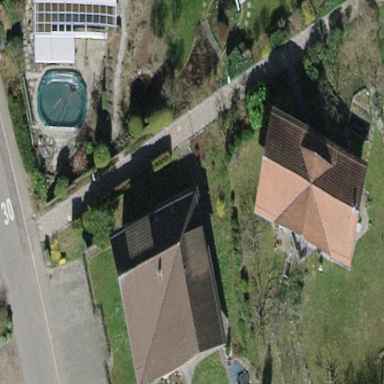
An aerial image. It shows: Detached building with tiled roof.